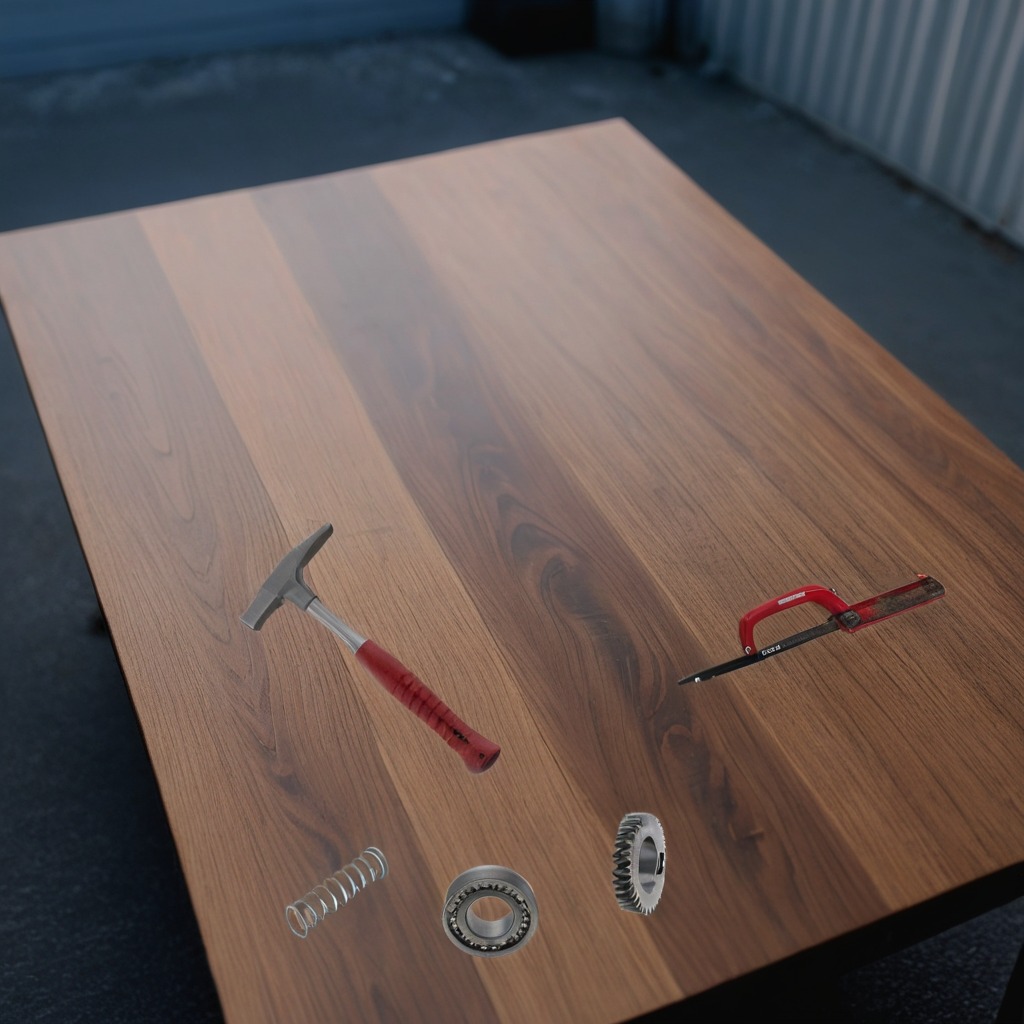
A metal ball bearing, a steel gear with teeth, a hammer, a coiled metal spring, and a handheld metal saw are lying on a old table with faint burn marks in a small garage at twilight.